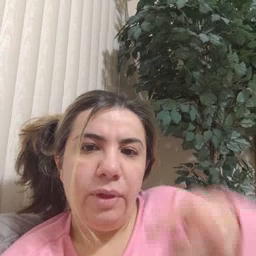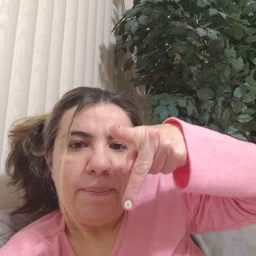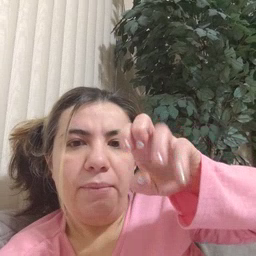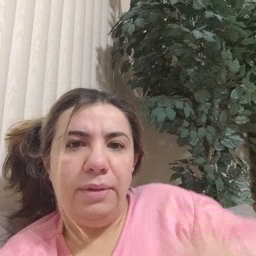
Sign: pen